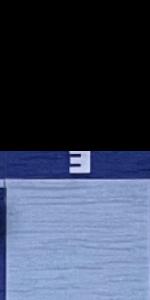
Label: Empty